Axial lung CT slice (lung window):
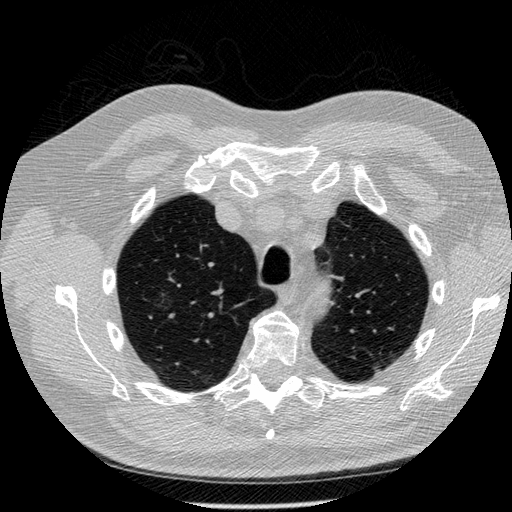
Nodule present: no